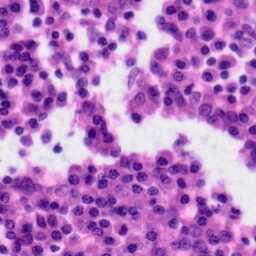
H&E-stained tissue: Tonsil